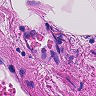
Metastatic tissue present: no